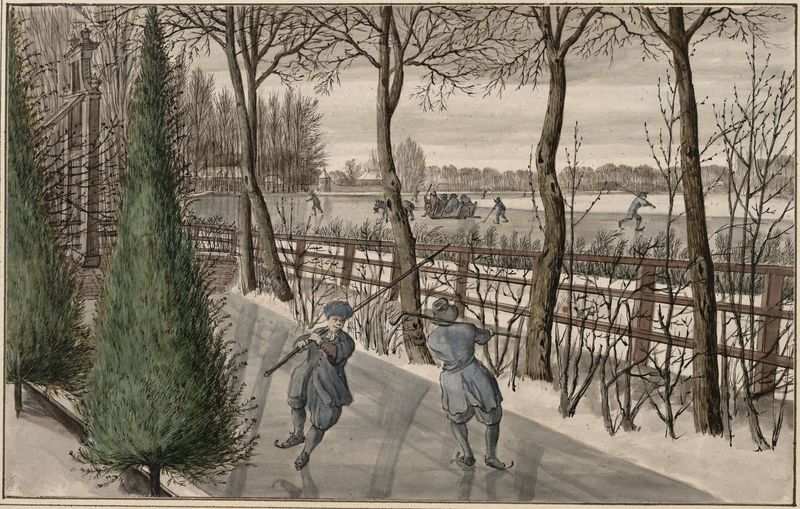
Titel: Zwei Schlittschuhläufer auf einem zugefrorenen Schlossgraben mit Blick auf die Vecht
Künstler: Abraham Rutgers
Standort: Wien
Institution: Albertina, Wien
Schlagwörter: baum, blau, himmel, kampf, mann, wolken, aquarell, bäume, fluss, grün, landschaft, menschen, see, äste, braun, holz, hut, männer, straße, weiss, zeichnung, eis, haus, schnee, zaun, mütze, mützen, niederlande, wache, gracht, kalt, natur, spiegelung, brücke, kanal, mantel, rosa, wald, kinder, pferd, turm, stab, hosen, jungen, allee, farbe, grafik, kahl, winter, stämme, lanze, sport, vergnügen, tor, spiel, strümpfe, stangen, waffe, angel, tanne, hallo, hmmel, schlitten, speer, stange, naturlandschaft, gefroren, kalh, kufen, schlittschuh, schlittschuhe, eislauf, eislaufen, schlittschuhläufer, müte, 1900, 17. jahrhundert, stacken, starße#stange, kuniferen, schlitzschuhe, schlittschuläufer, schlutschuhläufer, flötten